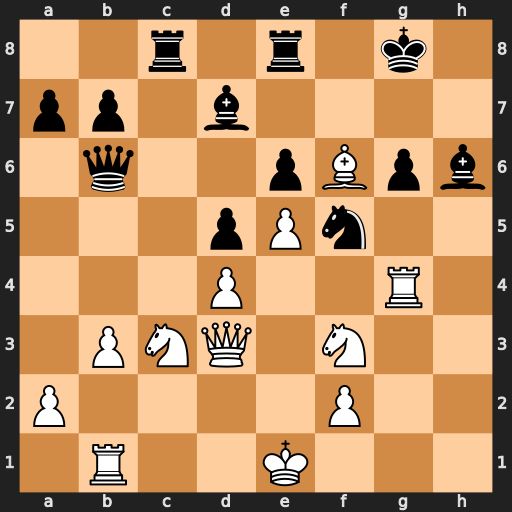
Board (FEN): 2r1r1k1/pp1b4/1q2pBpb/3pPn2/3P2R1/1PNQ1N2/P4P2/1R2K3
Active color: w
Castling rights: -
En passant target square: -
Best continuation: Rxg6+ Kf7 Rxh6